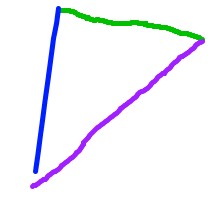
Shape: triangle